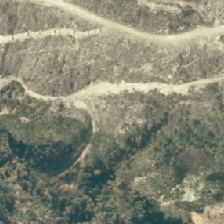
Land cover: harvested_forest